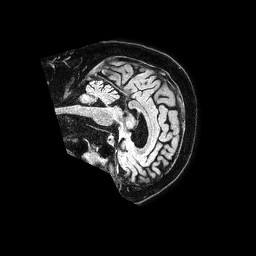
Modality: FLAIR
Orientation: sagittal
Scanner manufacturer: philips
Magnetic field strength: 1.5 T
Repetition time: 4.8 s
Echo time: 0.3 s